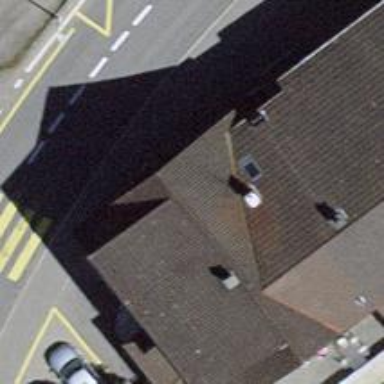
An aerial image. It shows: Building that houses restaurant.